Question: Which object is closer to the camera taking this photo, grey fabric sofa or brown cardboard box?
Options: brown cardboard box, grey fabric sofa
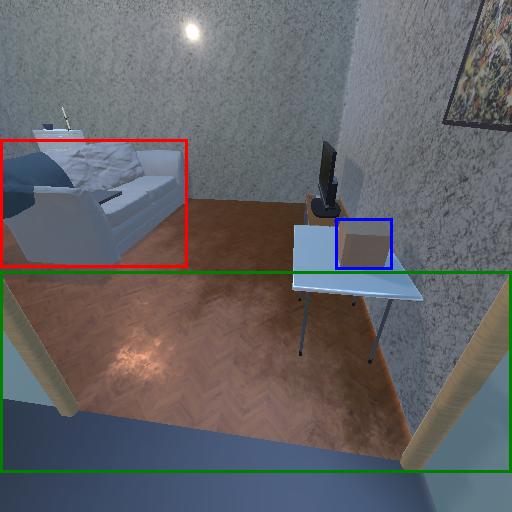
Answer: brown cardboard box